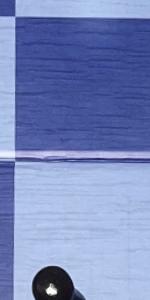
Label: Empty